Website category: sports
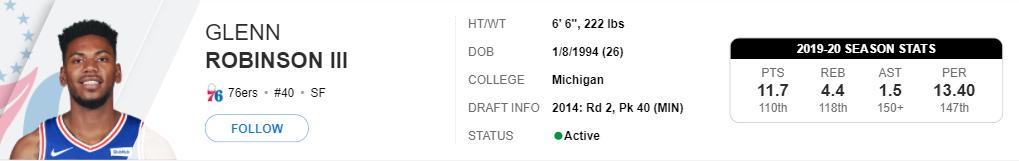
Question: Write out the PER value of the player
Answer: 13.40

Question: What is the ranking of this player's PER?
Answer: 147th

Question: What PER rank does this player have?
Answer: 147th

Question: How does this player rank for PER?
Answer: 147th

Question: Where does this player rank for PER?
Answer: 147th

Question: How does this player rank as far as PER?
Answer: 147th

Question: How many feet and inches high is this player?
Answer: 6' 6"

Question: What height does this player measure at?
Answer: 6' 6"

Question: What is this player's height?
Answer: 6' 6"

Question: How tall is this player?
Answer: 6' 6"

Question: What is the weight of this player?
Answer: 222 lbs

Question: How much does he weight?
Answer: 222 lbs

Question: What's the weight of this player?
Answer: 222 lbs

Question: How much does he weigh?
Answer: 222 lbs

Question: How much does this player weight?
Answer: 222 lbs